Question: Anybody can explain to me about this diagram
How can Android application which run on Dalvik call a native lib from VM?
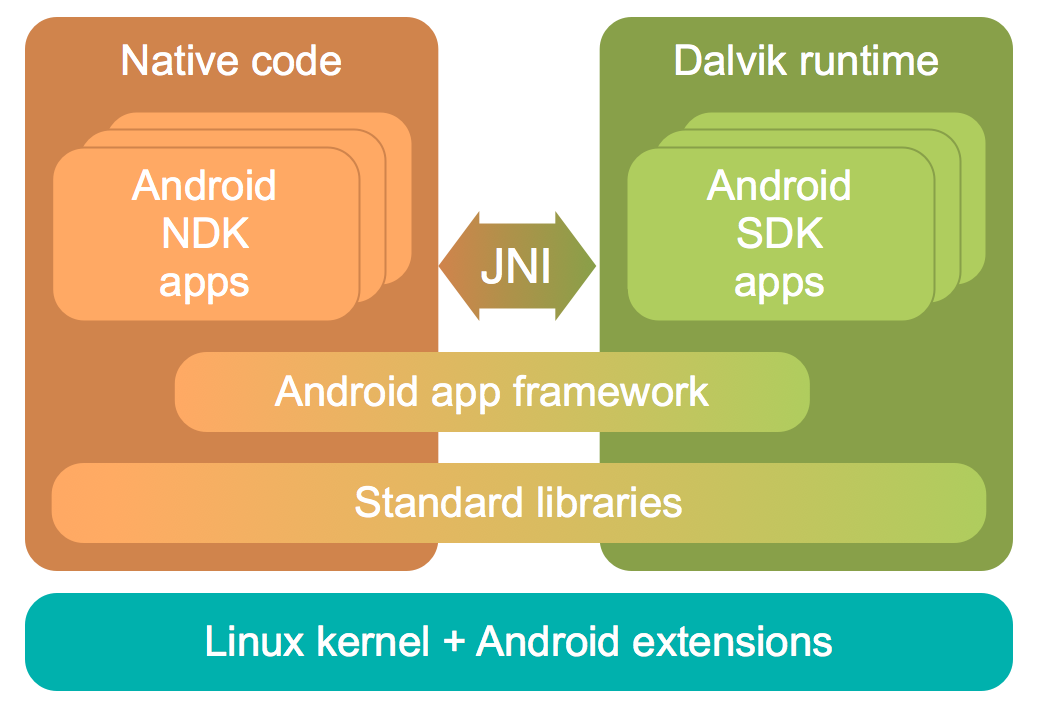
Answer: > > How can Android application which run on Dalvik call a native lib from VM?
They use <URL>.